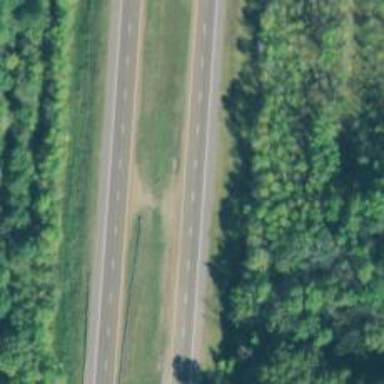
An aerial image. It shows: Trunk expressway with asphalt surface. It is dual carriageway.